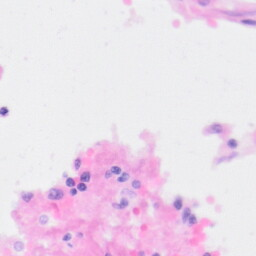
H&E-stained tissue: Kidney